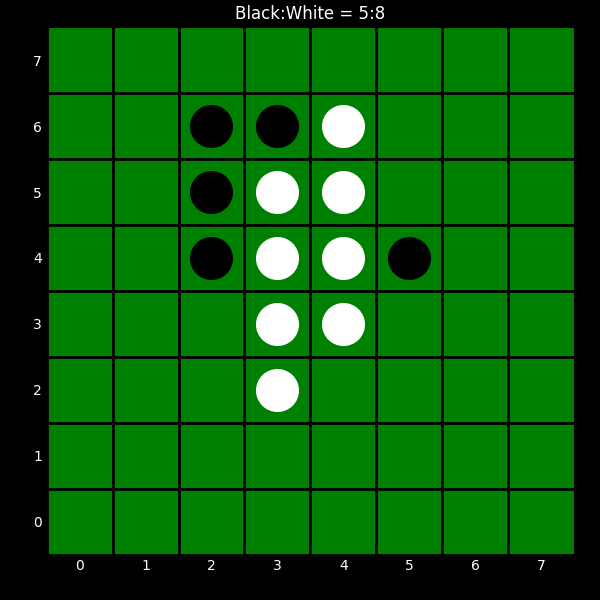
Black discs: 5
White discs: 8